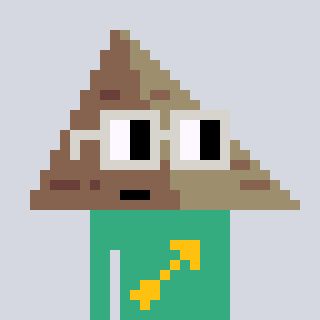
a pixel art character with square light gray glasses, a pyramid-shaped head and a teal-colored body on a cool background